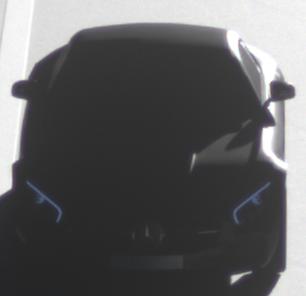
Make: Mercedes-Benz
Model: AMG GT Coupé
Detailed model: AMG GT (190) Coupé
Model produced from: 2014/10
Model produced until: 2017/01
Doors: 2
Color: black
Road condition: dry road
Daytime: sunrise or sunset
Contrast: high contrast